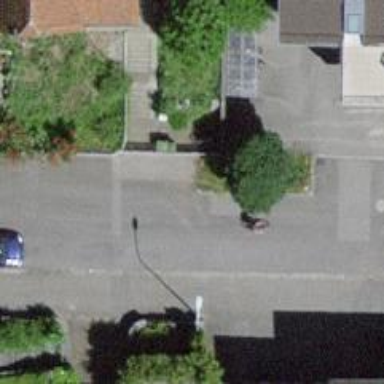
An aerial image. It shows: Residential road with asphalt surface. Sidewalk is present on the left side.